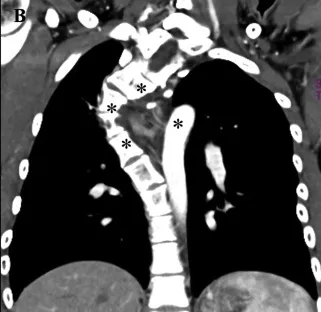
(B) CT showing scoliosis with the tumor (black asterisks).
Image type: radiology (ct)